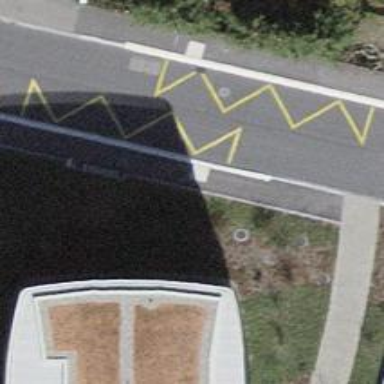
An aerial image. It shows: Bus stop with platform for public transport.